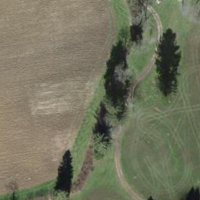
EUNIS habitat code: 41
Species observed at this site:
Mercurialis perennis